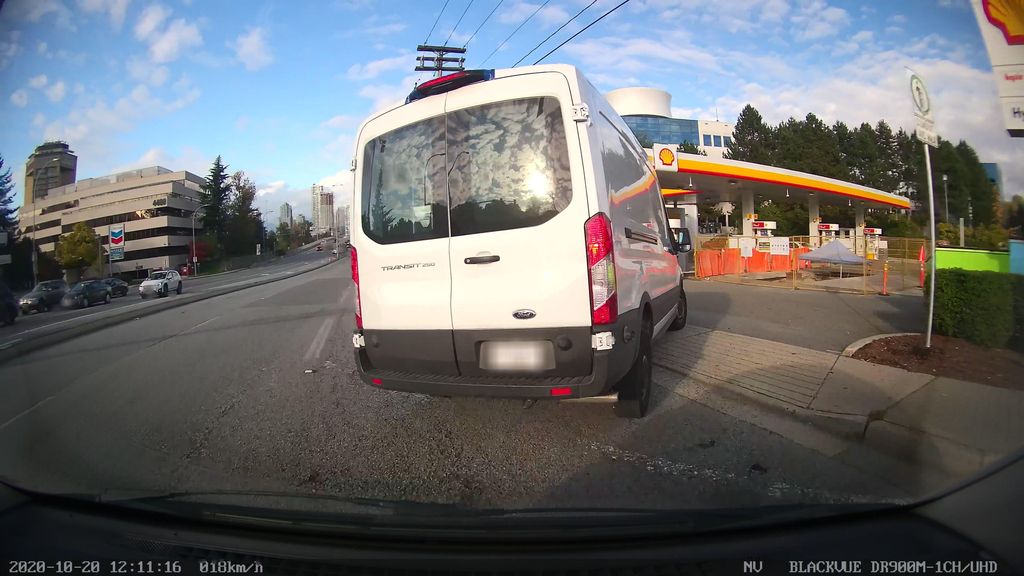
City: vancouver